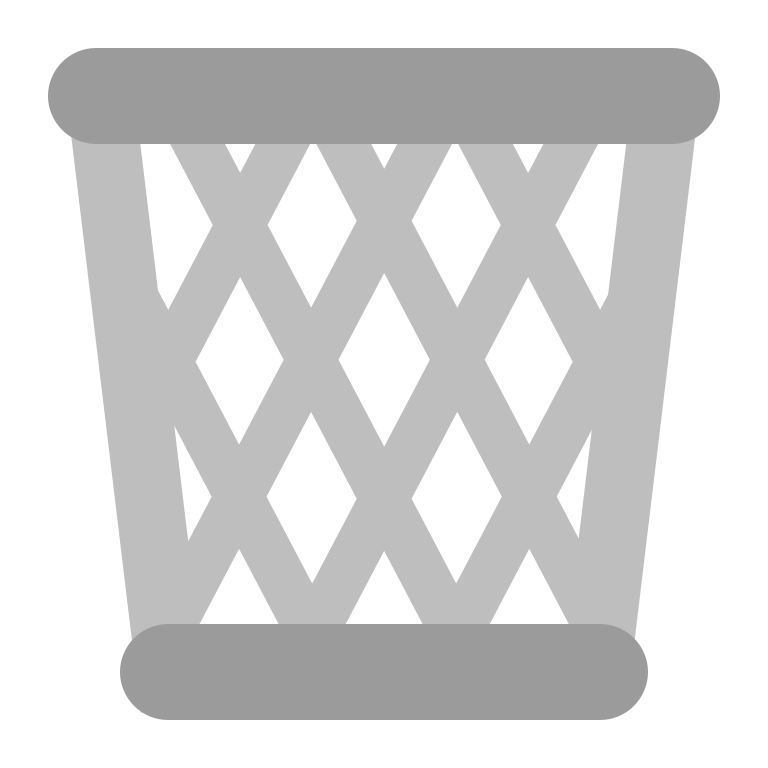
wastebasket flat